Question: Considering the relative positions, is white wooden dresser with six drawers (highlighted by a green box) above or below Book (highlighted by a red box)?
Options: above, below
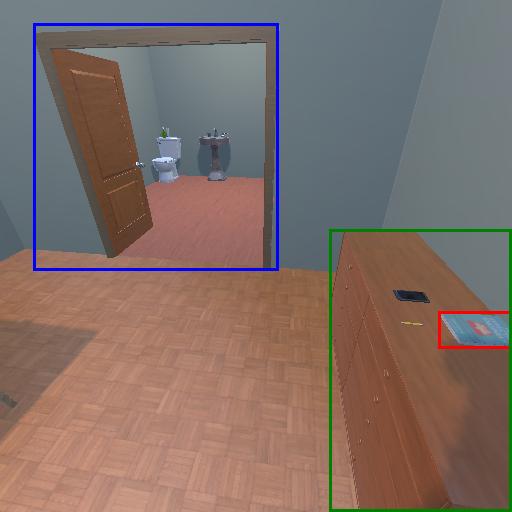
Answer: above